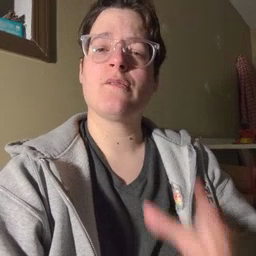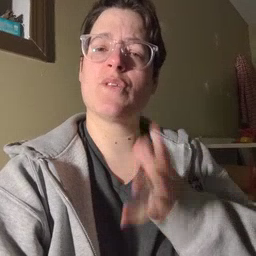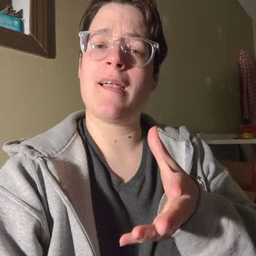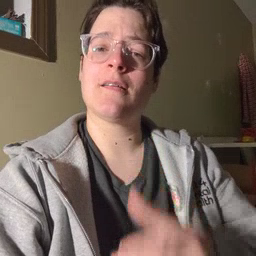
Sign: fine